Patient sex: F
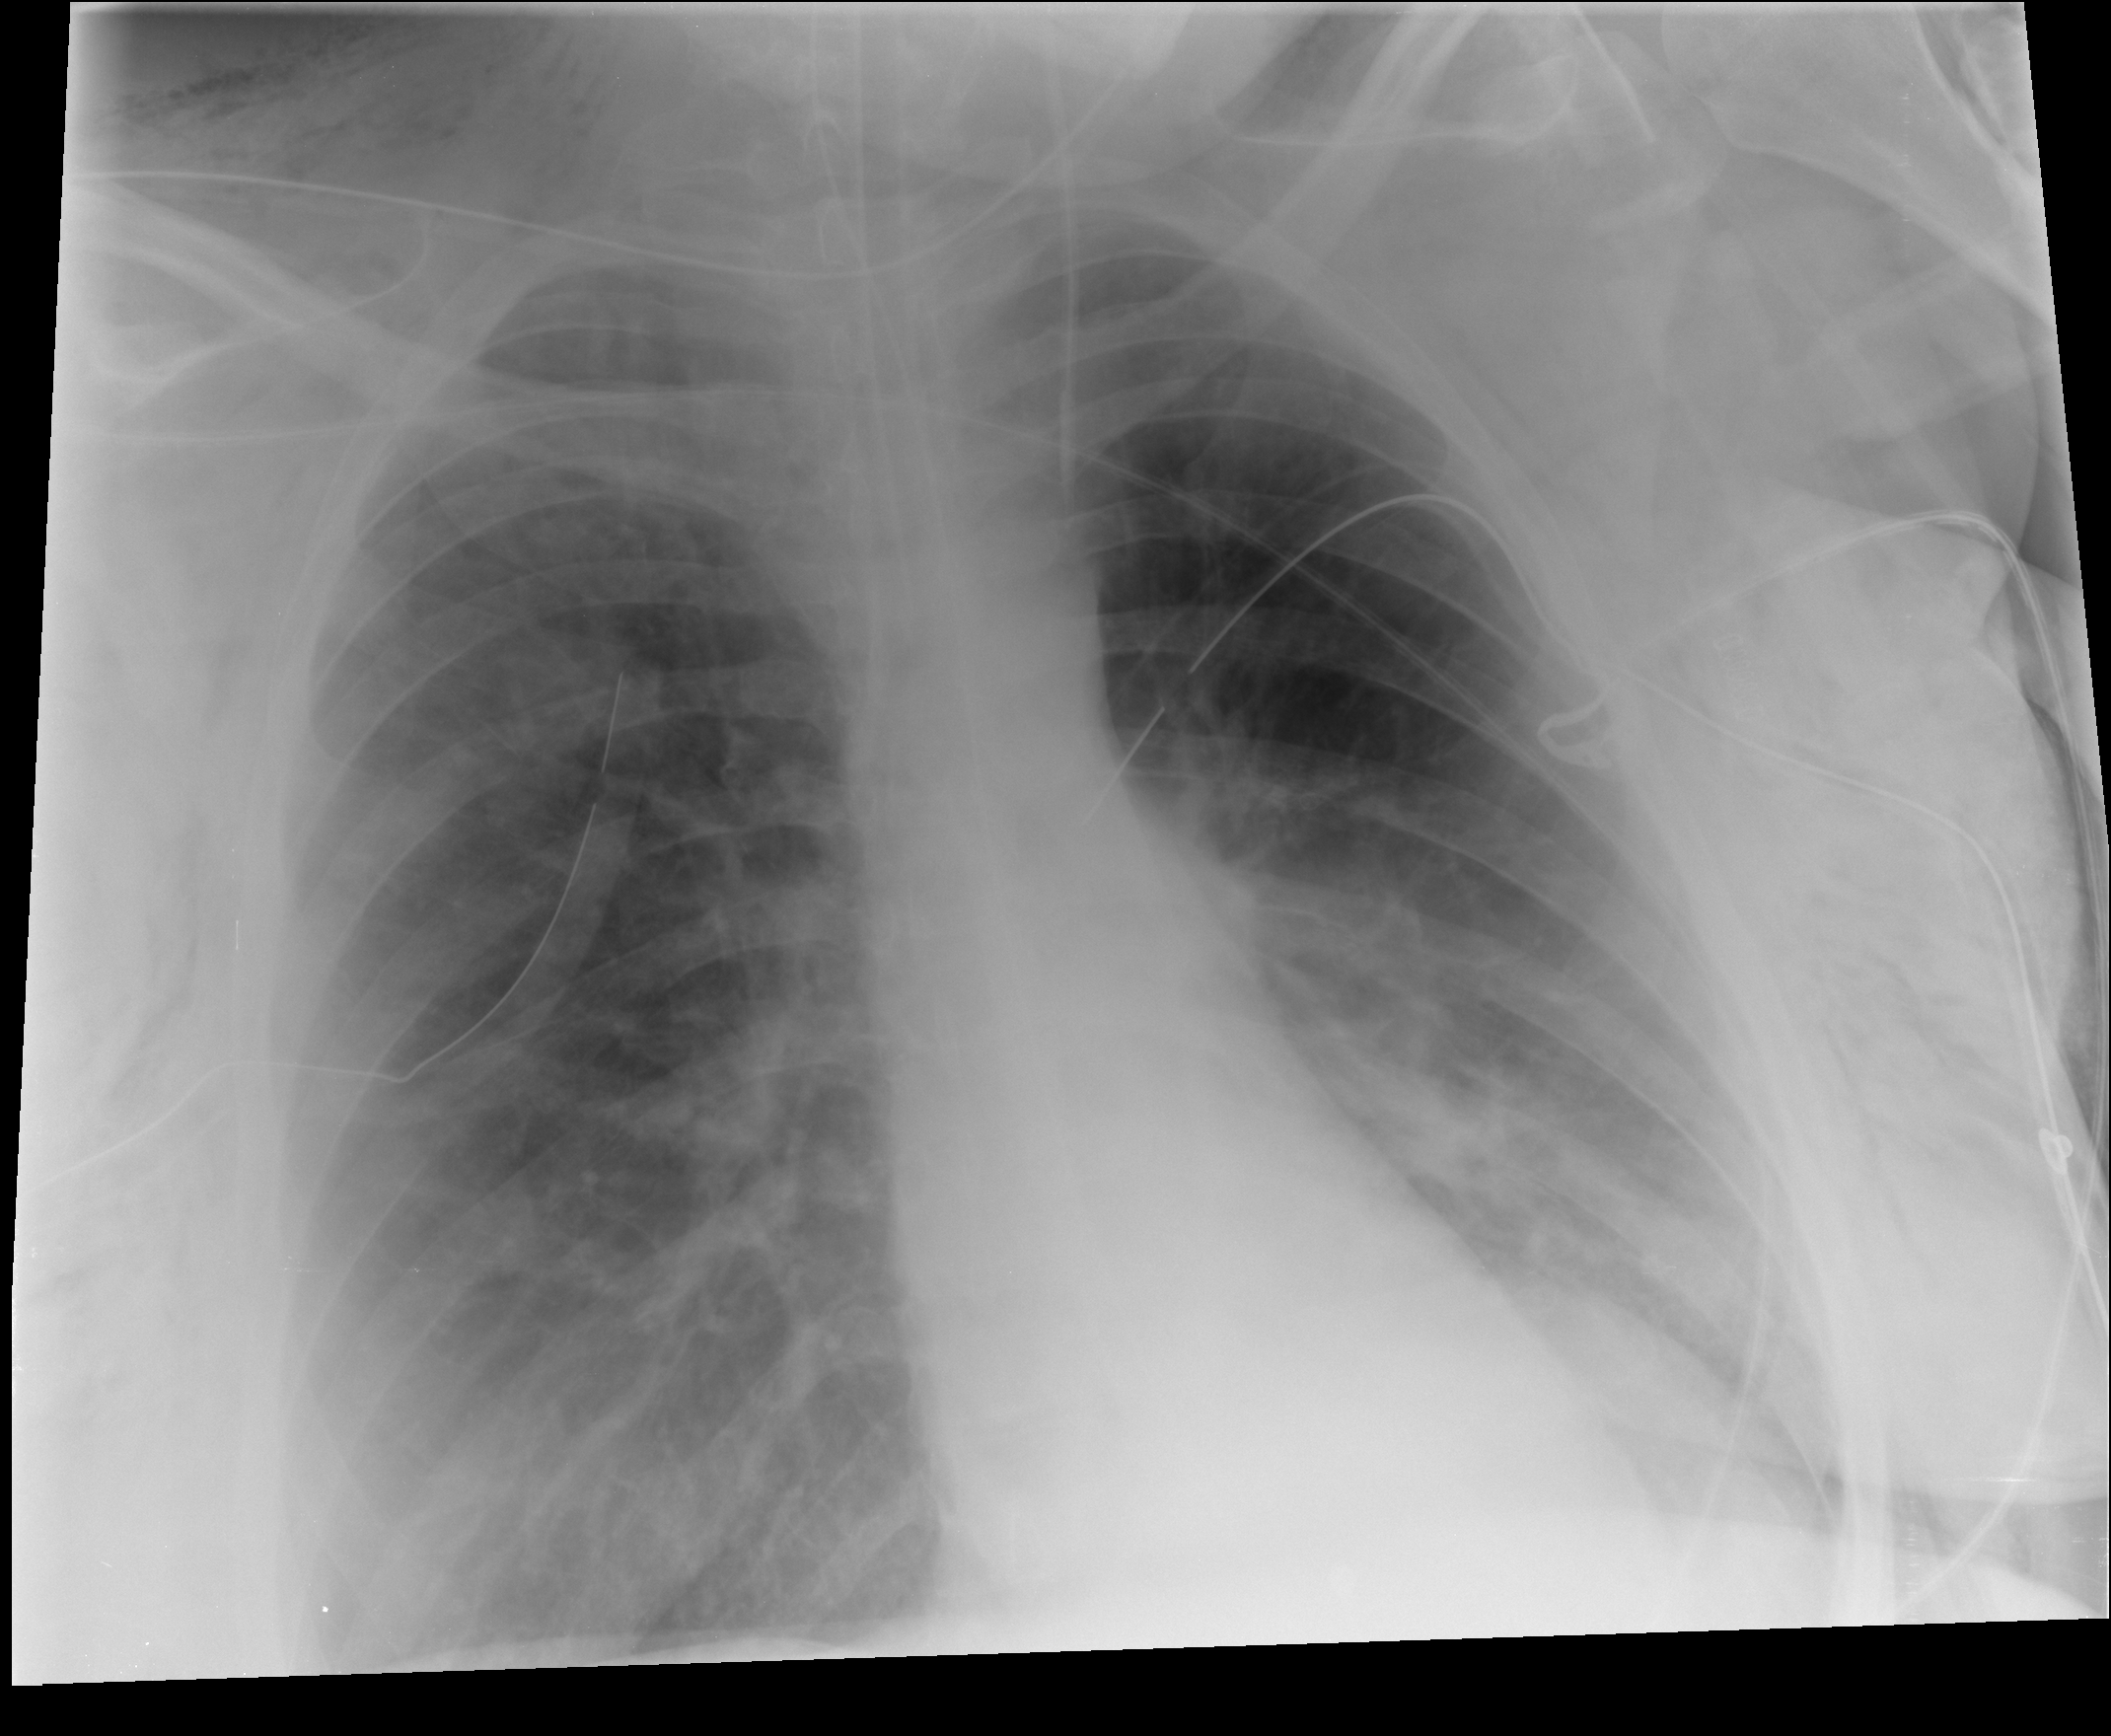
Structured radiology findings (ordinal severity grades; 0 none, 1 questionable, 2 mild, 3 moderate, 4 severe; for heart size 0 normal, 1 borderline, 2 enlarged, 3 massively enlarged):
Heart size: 0
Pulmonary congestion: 1
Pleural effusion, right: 0
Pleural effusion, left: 2
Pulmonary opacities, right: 2
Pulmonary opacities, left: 0
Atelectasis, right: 2
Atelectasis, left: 2